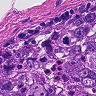
Metastatic tissue present: yes